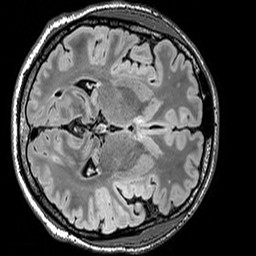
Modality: FLAIR
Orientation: axial
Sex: male
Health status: ill
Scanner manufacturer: siemens
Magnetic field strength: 3 T
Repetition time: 5 s
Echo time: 0.388 s